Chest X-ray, PA view. Patient: 31 years old, sex M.
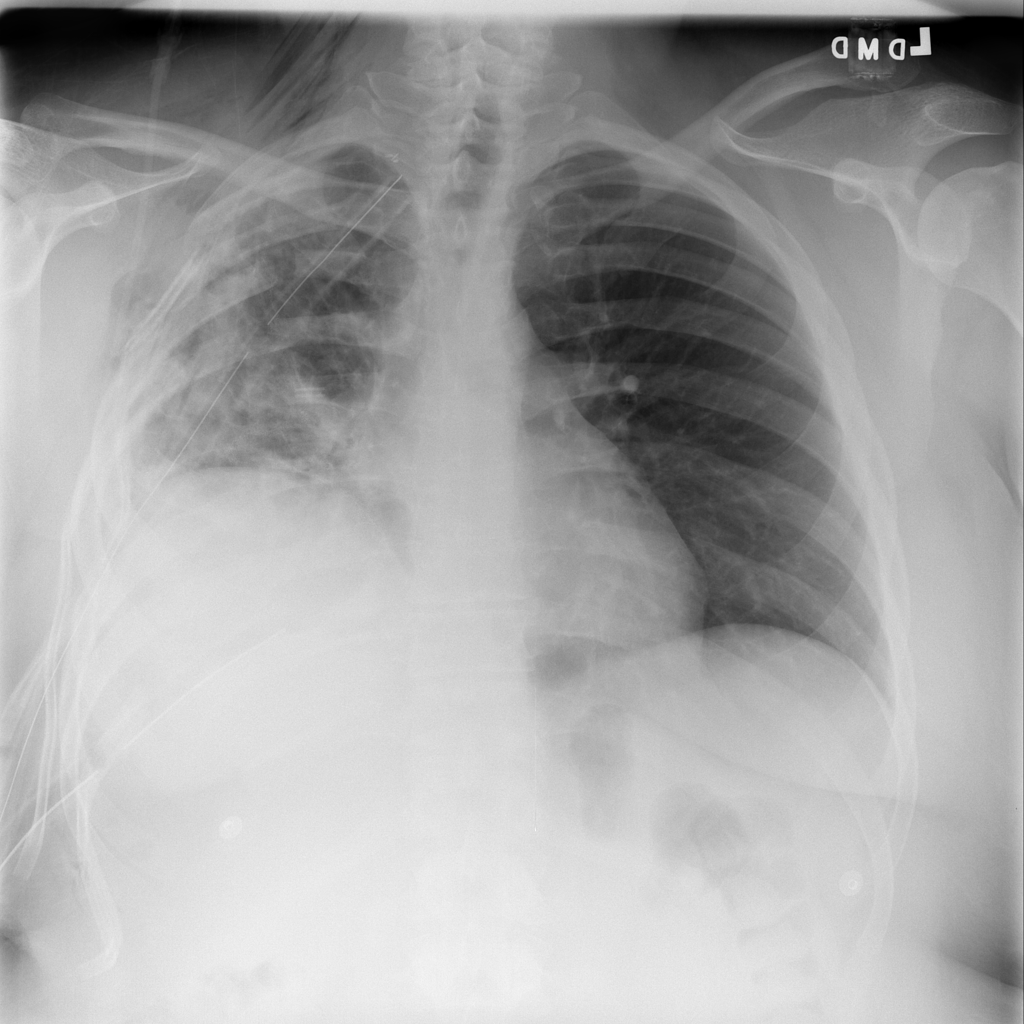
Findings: Emphysema, Infiltration, Pneumothorax